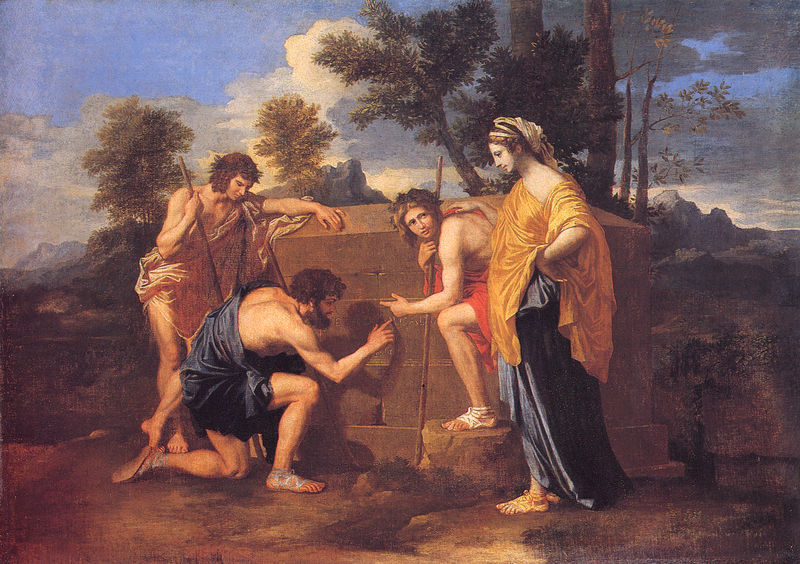
Titel: Les bergers d'Arcadie/Et in Arcadia ego, Die arkadischen Hirten/Et in Arcadia ego
Künstler: Nicolas Poussin
Standort: Paris
Institution: Musée du Louvre
Schlagwörter: baum, berg, blau, blätter, felsen, gemälde, hand, himmel, mann, schatten, umhang, wolken, bäume, frauen, gelb, landschaft, menschen, braun, finger, frankreich, frau, licht, männer, orange, szene, weiss, ölbild, rot, tuch, malerei, alt, bart, arm, arme, barock, johannes, stein, steine, bild, hände, öl, erde, horizont, hügel, natur, büsche, sonne, boden, gewand, gold, tücher, gewänder, klassizismus, personen, stock, füße, italien, stab, lehm, berge, fels, gebirge, mauer, figuren, inschrift, lesen, sandalen, zeigen, nazarener, vier, stangen, antike, idyll, denkmal, stöcke, kranz, lorbeer, lorbeerkranz, mythologie, altar, römer, sandale, stäbe, grab, griechen, götter, toga, wanderer, griechenland, poussin, korinth, himel, kränze, speer, arkadien, tunika, hirten, schäfer, grieche, akademismus, römisch, grabmal, athen, sarkophag, grabstein, lorrain, handbewegung, fraz, barockklassizismus, claude lorrain, ölbaum, heiliger gral, nicolas poussin, claude poussin, ecce, et in arcadia ego, hess, hesss, kenotaph, pforr, tog, baumängel, ideak, der heilige gral